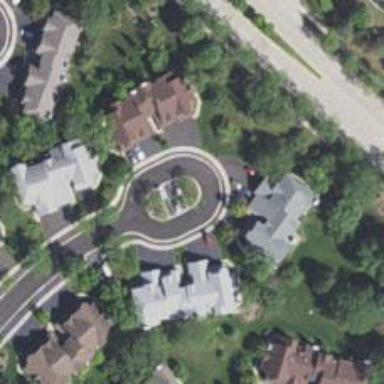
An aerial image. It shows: Turning circle on the road.